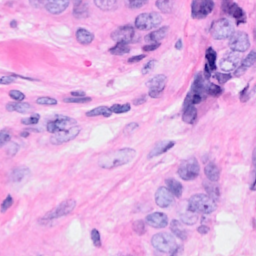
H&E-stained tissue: Breast